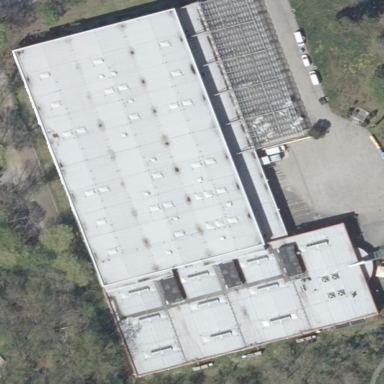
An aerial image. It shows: Industrial building.